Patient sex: M
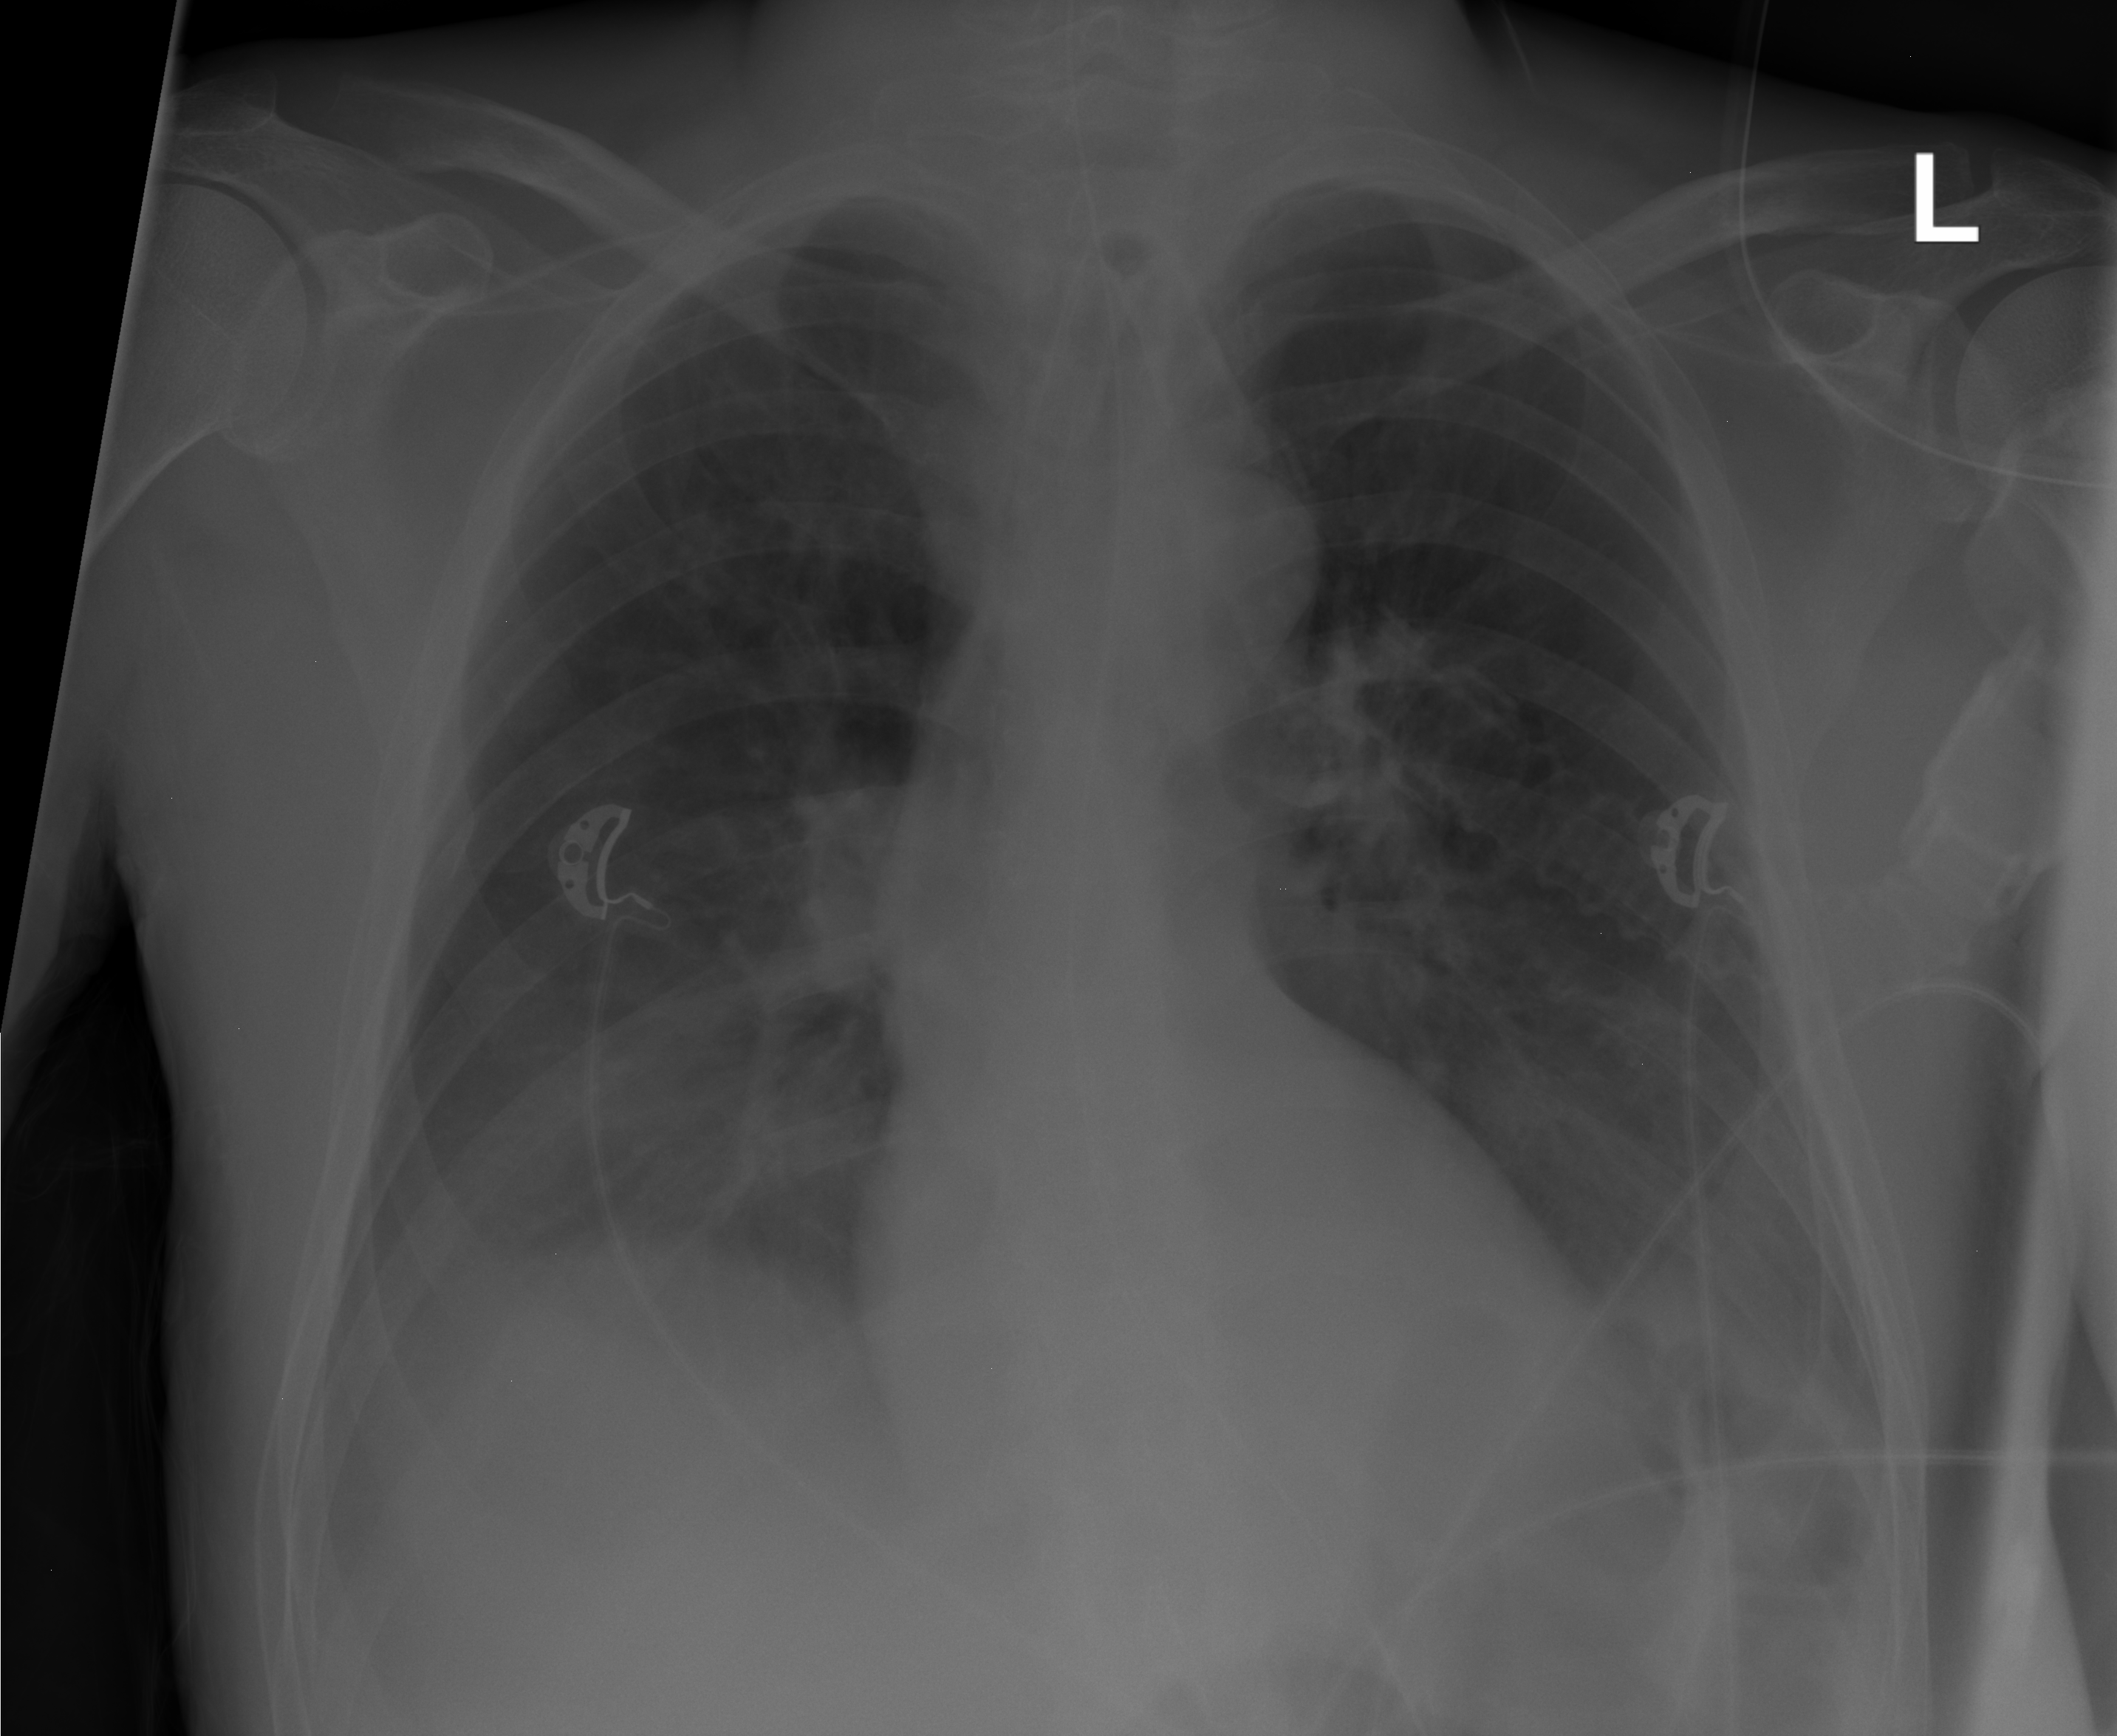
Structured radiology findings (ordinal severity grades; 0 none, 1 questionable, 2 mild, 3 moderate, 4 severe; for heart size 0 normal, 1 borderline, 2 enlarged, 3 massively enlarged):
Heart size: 0
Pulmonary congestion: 0
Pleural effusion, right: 0
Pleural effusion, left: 2
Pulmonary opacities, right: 0
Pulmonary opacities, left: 0
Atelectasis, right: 2
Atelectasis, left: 2